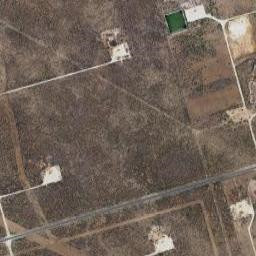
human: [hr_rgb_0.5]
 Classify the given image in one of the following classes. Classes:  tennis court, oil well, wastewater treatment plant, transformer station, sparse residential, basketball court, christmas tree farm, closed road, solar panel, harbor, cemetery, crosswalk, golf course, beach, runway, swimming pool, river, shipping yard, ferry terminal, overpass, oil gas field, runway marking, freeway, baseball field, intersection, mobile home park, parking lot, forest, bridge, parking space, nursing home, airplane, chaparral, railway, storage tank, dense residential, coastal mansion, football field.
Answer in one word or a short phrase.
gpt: oil gas field